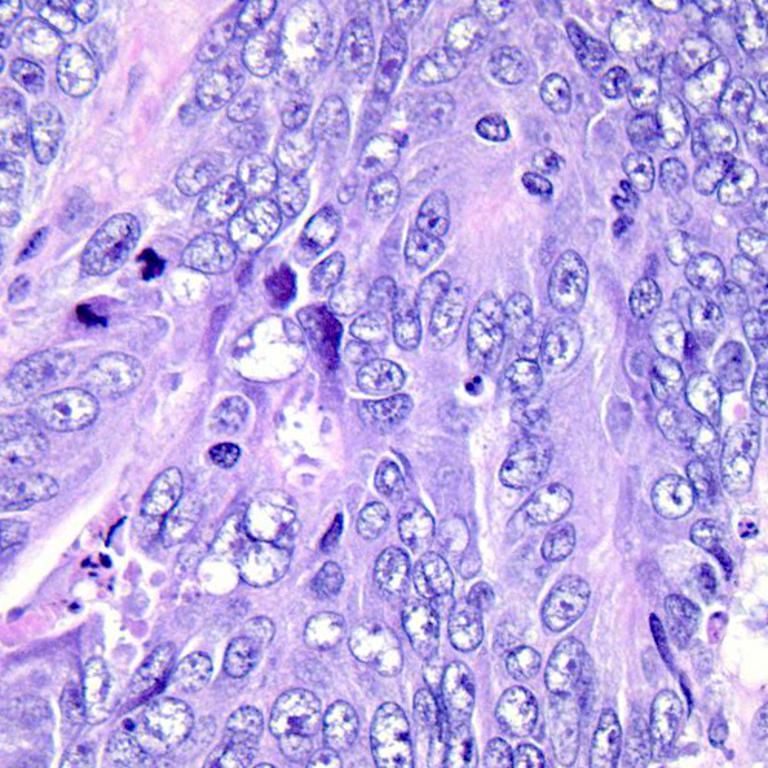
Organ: colon
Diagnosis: adenocarcinomas